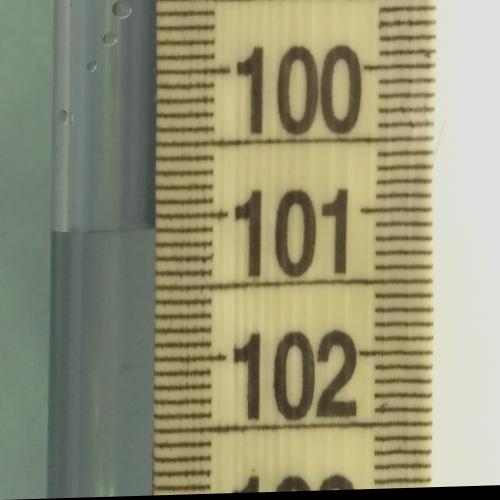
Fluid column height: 101.1 cm